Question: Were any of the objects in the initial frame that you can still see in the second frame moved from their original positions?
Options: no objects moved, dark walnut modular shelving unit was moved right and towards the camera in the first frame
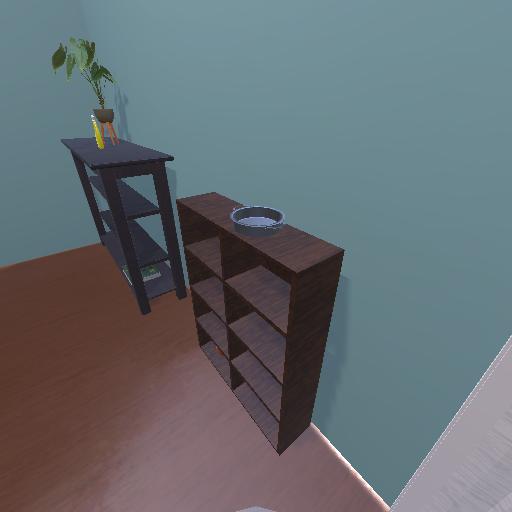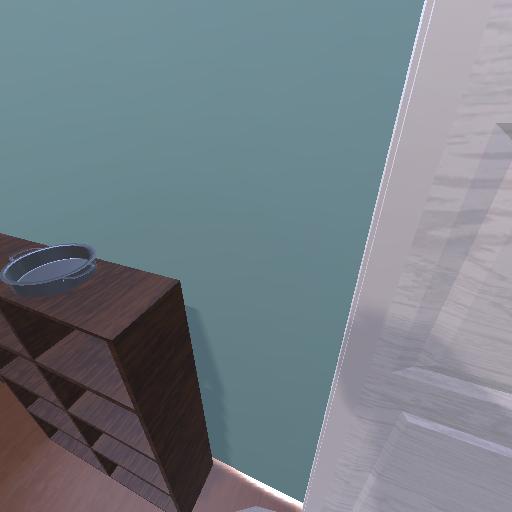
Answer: no objects moved